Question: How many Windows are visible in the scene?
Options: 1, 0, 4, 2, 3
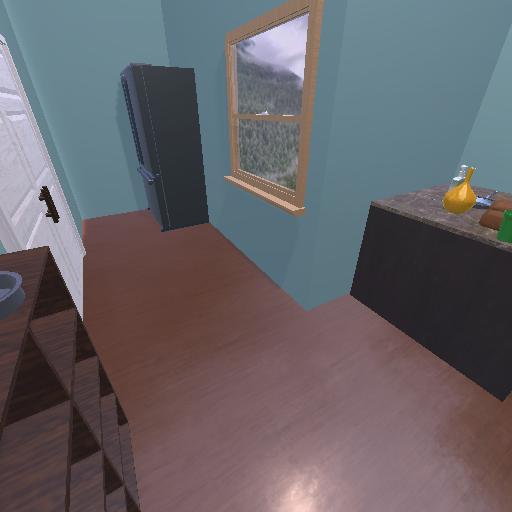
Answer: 1